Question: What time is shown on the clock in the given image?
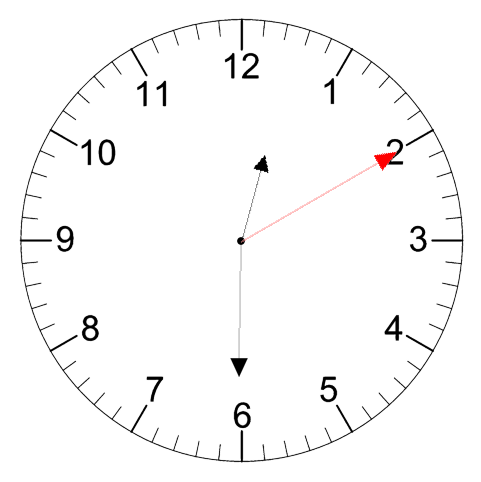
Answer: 12:30:10